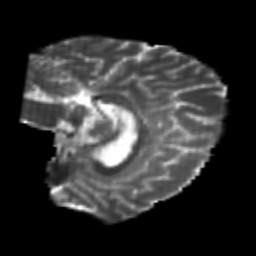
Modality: T2w
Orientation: sagittal
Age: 20
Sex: male
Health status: healthy
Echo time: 0.074 s